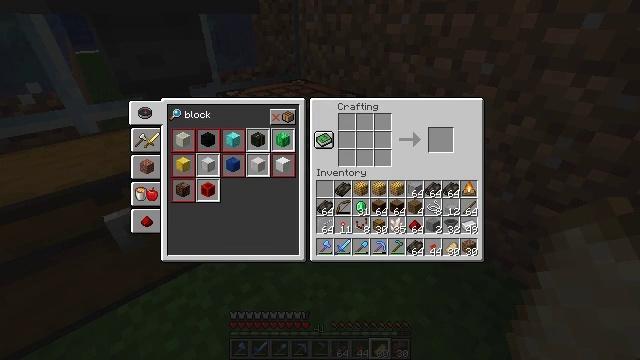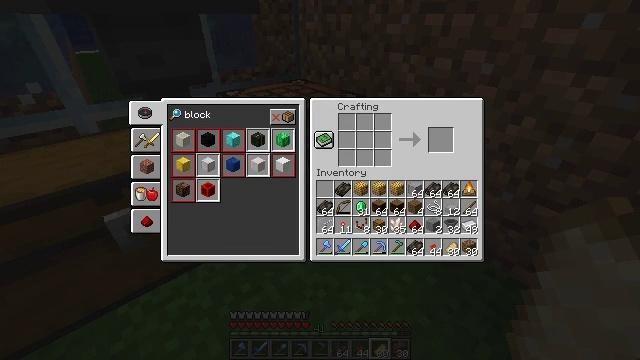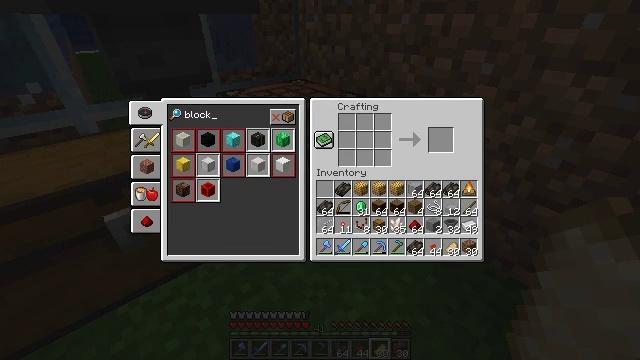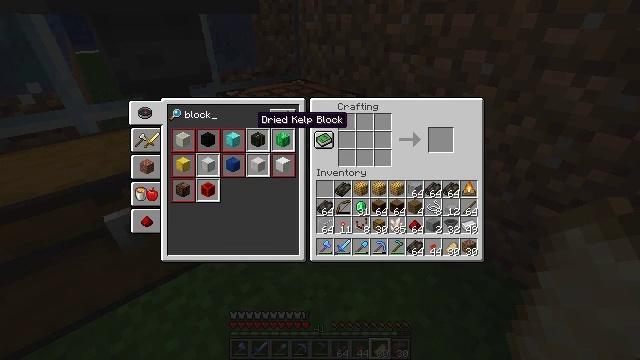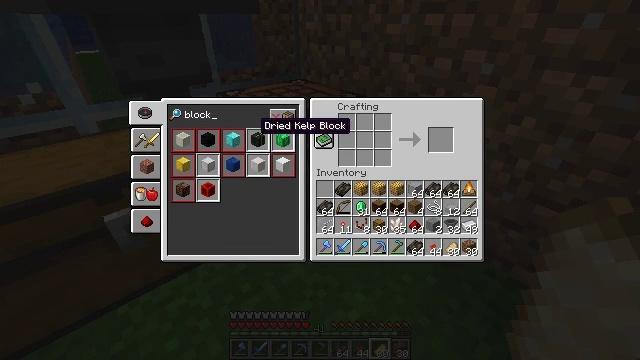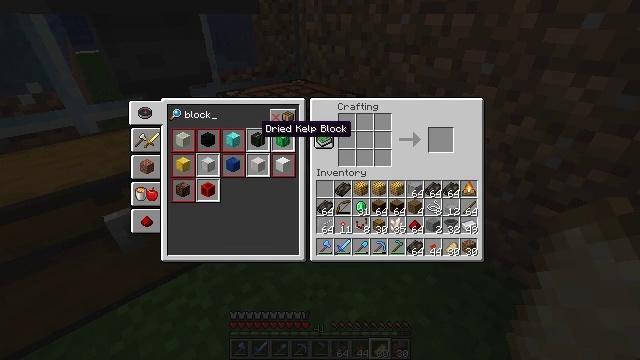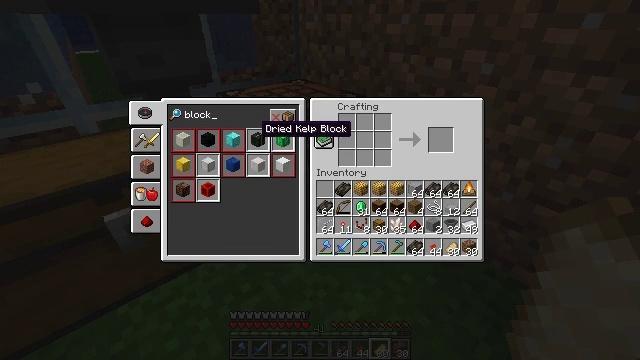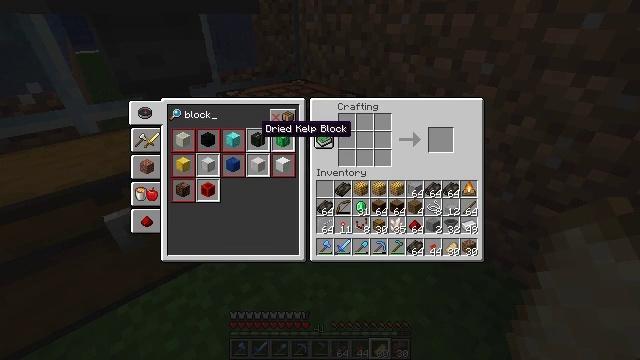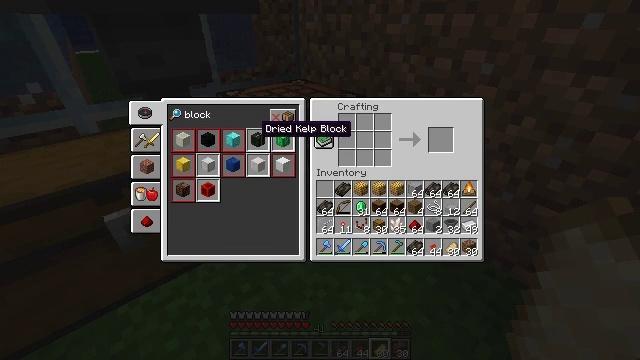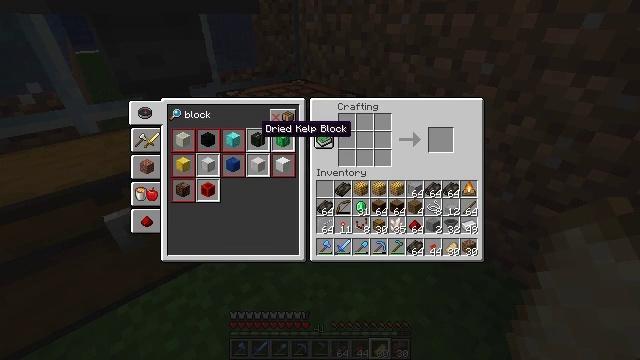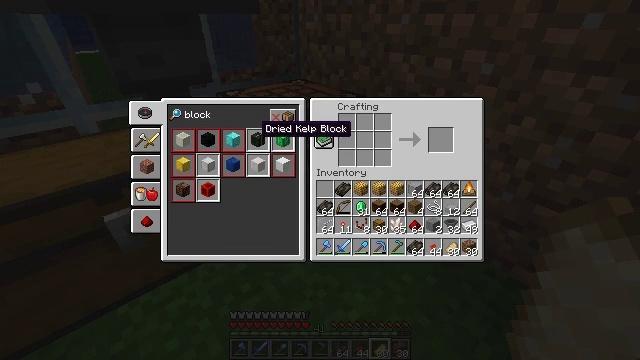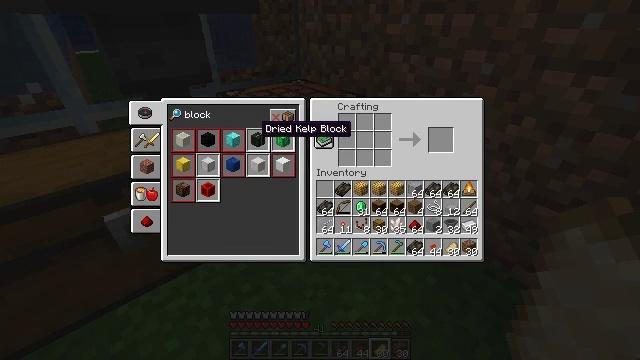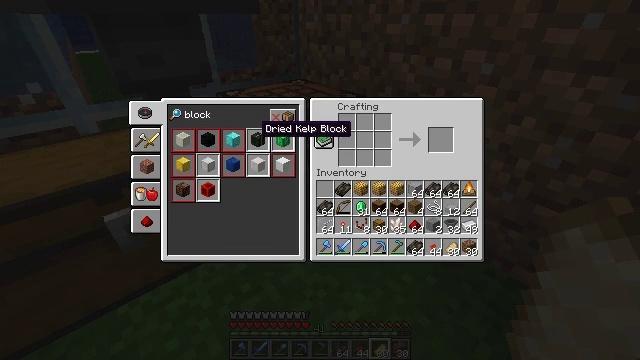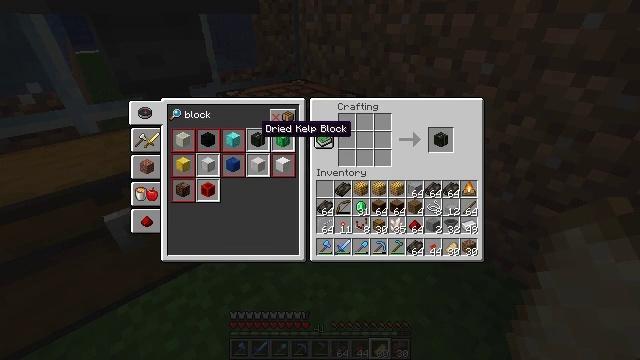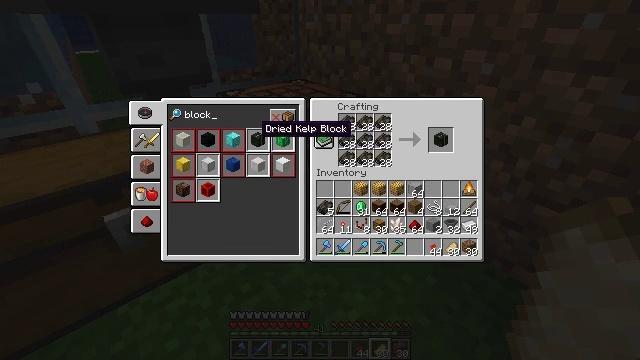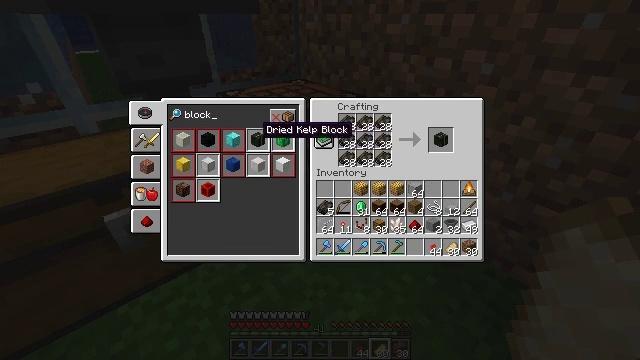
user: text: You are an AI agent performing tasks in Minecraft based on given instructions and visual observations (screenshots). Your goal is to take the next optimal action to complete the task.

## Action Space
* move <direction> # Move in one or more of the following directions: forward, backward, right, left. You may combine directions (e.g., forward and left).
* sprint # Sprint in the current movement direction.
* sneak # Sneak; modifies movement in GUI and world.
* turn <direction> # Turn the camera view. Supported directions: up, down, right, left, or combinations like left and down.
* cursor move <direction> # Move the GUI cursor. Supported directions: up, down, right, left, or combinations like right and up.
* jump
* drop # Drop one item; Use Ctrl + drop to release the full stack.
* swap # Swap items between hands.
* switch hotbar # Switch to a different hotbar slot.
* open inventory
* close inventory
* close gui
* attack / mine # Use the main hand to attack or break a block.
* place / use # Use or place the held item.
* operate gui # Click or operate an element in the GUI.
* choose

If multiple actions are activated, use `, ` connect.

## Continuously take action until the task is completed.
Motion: motion action
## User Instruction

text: Create a dried kelp block using dried kelp.
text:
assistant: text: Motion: sneak
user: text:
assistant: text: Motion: sneak
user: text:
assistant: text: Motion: sneak
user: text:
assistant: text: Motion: sneak
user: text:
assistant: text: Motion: sneak
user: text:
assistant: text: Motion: sneak
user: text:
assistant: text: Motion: sneak
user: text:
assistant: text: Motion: sneak, operate gui
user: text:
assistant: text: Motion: sneak, operate gui
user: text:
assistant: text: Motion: sneak
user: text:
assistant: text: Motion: sneak
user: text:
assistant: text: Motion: sneak
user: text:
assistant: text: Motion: sneak
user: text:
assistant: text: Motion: sneak
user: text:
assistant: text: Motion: sneak
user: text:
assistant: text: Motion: sneak, cursor move right and down
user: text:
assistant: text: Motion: sneak, cursor move right and down
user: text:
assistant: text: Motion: sneak, cursor move right and down
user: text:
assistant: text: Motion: sneak, cursor move right
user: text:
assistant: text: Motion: sneak, cursor move up
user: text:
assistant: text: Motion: sneak, cursor move right and up
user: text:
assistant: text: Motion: sneak
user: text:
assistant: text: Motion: sneak
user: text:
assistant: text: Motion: sneak
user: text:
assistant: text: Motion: sneak
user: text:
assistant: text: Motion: sneak
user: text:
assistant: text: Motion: sneak
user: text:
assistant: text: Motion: sneak, cursor move left
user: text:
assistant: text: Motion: sneak
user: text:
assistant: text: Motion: sneak